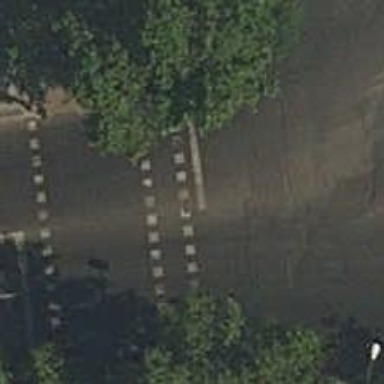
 and exclusive cycle lanes on both sides as well."